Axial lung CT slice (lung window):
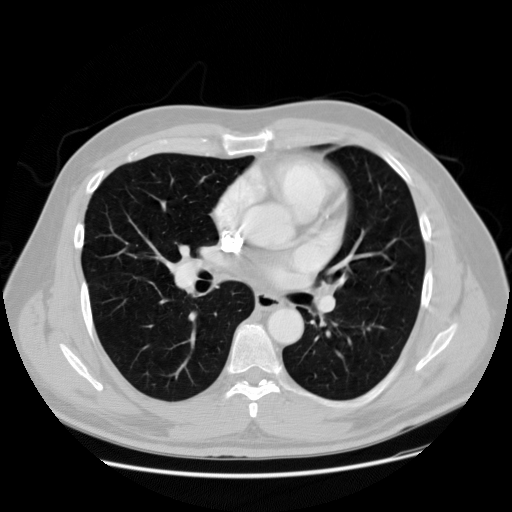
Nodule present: no